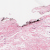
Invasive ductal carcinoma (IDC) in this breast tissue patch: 0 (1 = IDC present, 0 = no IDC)